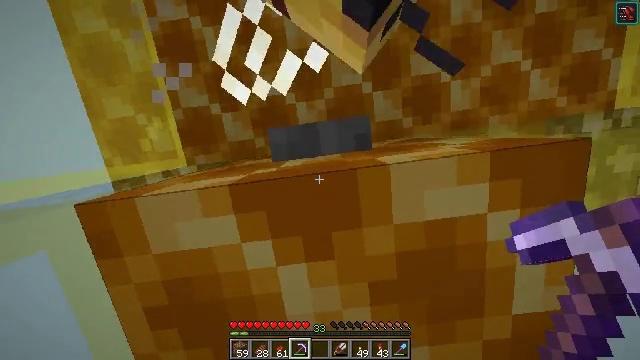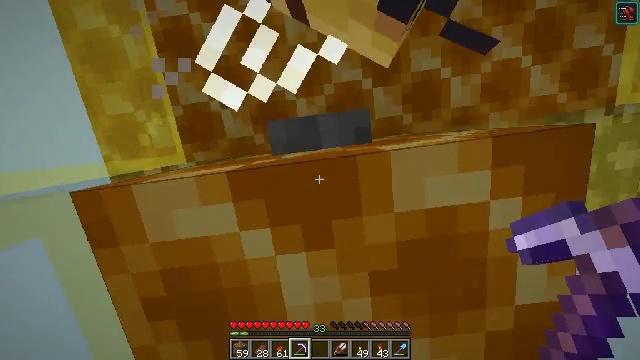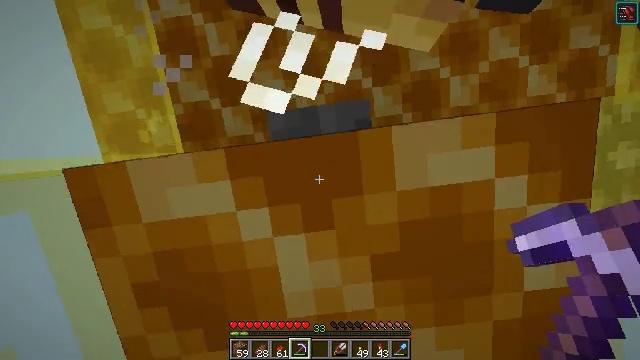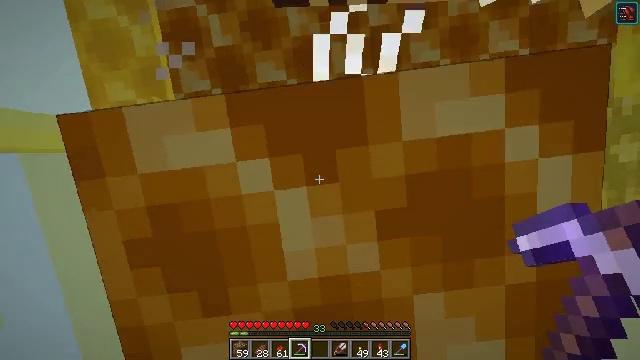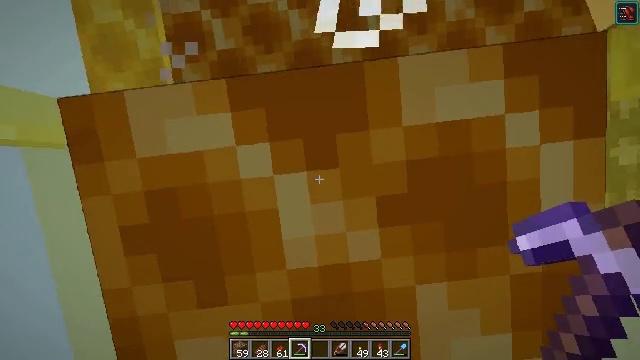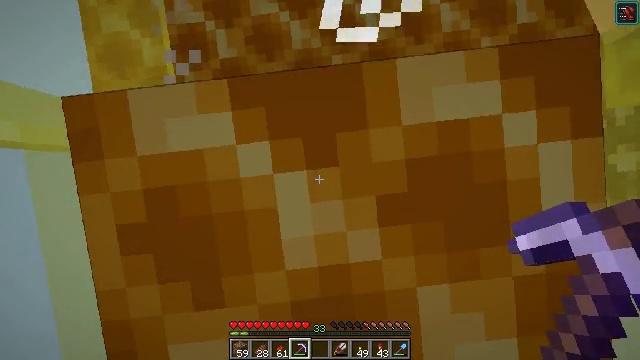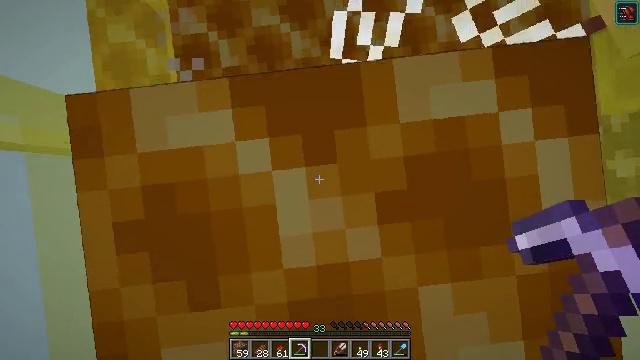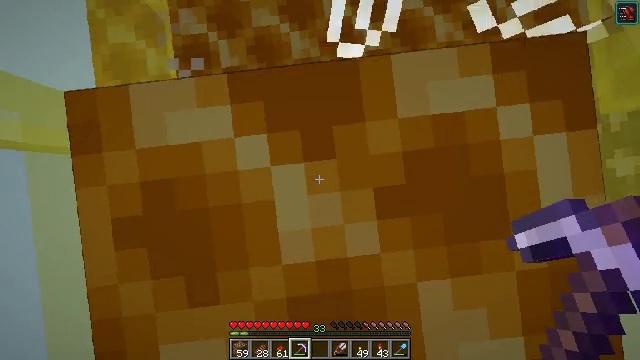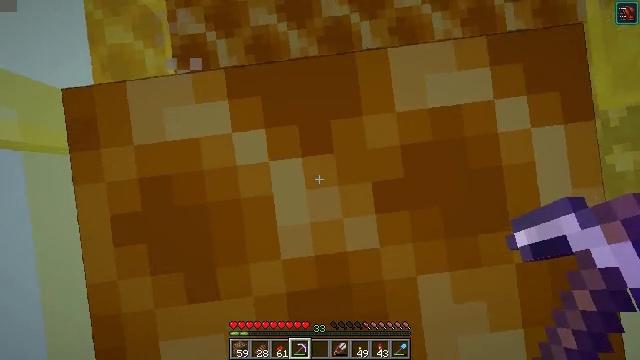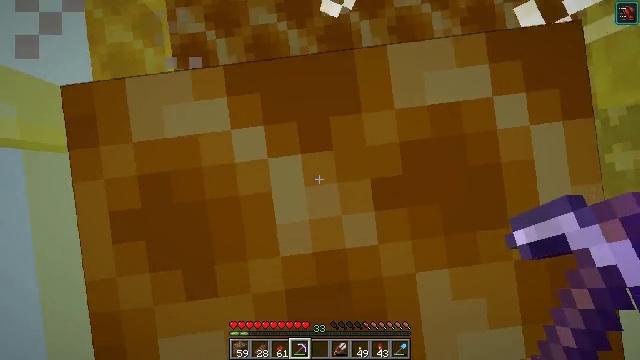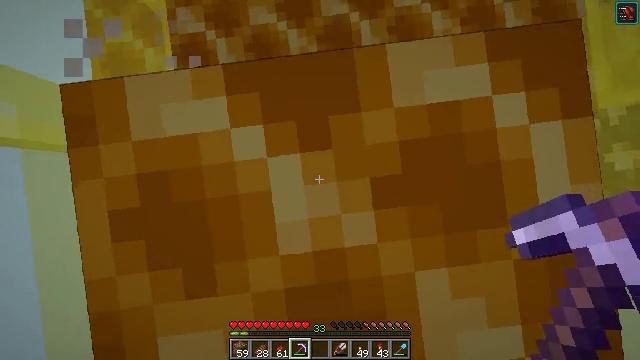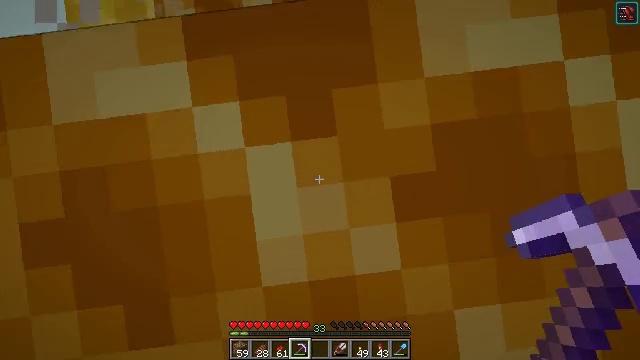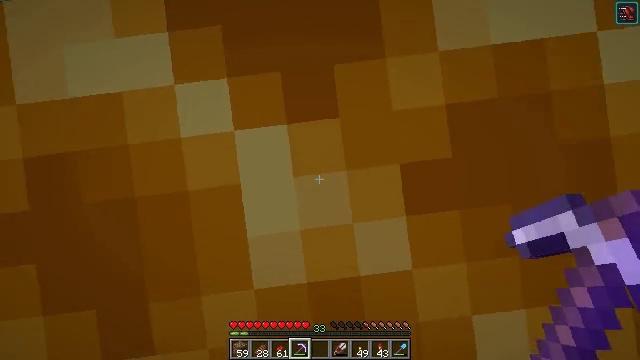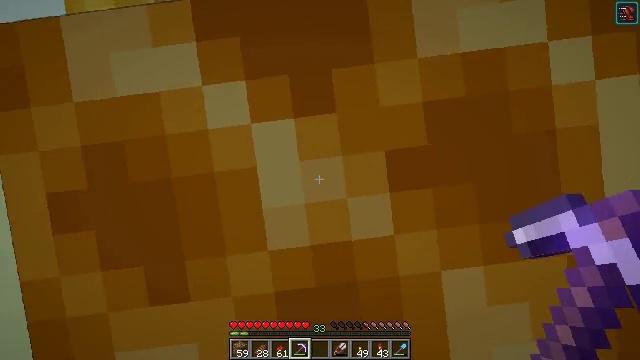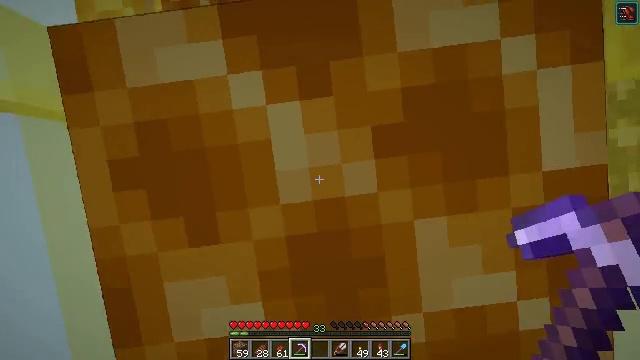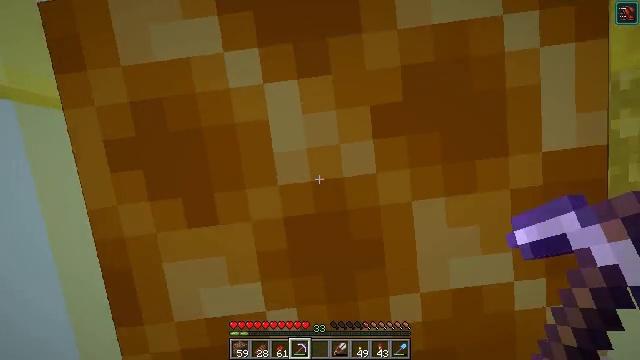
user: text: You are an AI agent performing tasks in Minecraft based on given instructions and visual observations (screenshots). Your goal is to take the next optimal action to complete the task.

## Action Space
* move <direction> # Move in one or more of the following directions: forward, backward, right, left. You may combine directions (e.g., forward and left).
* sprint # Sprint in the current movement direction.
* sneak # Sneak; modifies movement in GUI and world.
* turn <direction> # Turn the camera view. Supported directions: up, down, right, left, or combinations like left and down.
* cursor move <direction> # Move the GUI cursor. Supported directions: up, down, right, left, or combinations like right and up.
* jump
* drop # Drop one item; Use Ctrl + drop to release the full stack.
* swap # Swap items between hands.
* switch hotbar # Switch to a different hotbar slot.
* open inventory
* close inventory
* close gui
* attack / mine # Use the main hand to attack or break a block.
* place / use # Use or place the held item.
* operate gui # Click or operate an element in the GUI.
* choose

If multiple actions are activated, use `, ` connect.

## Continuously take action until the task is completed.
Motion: motion action
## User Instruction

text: Combine 4 honeycombs to form a honeycomb block.
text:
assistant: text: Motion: no_op
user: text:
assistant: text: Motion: turn up
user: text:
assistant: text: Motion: turn up
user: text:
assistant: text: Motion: turn up
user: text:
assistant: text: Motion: turn up
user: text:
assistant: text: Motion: turn up
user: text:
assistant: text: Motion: turn up
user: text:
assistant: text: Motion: turn up
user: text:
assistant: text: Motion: turn up
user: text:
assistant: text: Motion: no_op
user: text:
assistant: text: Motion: jump
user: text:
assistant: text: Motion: move forward, jump
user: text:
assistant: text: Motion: move forward, turn down, jump
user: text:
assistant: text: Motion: move forward, turn down, jump
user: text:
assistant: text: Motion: move forward, turn down, jump
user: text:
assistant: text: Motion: move forward
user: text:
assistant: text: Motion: move forward
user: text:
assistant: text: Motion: no_op
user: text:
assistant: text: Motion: no_op
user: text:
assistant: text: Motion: no_op
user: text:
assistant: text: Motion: no_op
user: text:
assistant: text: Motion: no_op
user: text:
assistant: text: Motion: sneak
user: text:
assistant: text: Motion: sneak
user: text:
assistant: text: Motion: move back, sneak
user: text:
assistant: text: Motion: move back, sneak
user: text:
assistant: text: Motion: move back, sneak
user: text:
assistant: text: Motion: move back, sneak
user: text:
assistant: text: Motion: move back, sneak
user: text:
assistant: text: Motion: move back, sneak